Question: So I want to know, is there any simple code for making an Hour Glass pattern with odd or even input using Java or Python? Because my code is not simple (I'm using Python).
Here's the output example:

And then, here is my code:
'''
def evenGlassHour(target):
jsp=1
jtop=target
jbot=2
jbotspace=int(target/2)
eventarget=int(target/2)
temp=""
for i in range(eventarget):
for j in range(i):
temp+=" "
for jsp in range(jtop):
temp+="@"
jtop-=2
temp+="
"
for i in range(eventarget-1):
for j in range(jbotspace-2):
temp+=" "
for j in range(jbot+2):
temp+="@"
jbot+=2
jbotspace-=1
temp+="
"
print(temp)
def oddGlassHour(target):
jsp=1
jtop=target
jbot=1
jbotspace=int(target/2)
oddtarget=int(target/2)
temp=""
for i in range(oddtarget):
for j in range(i):
temp+=" "
for jsp in range(jtop):
temp+="@"
jtop-=2
temp+="
"
for i in range(oddtarget+1):
for j in range(jbotspace):
temp+=" "
for j in range(jbot):
temp+="@"
jbot+=2
jbotspace-=1
temp+="
"
print(temp)
target=int(input("Input : "))
if(target%2==0):
evenGlassHour(target)
else:
oddGlassHour(target)
'''
And this is the result from my code:
'''
Input : 6
@@@@@@
@@@@
@@
@@@@
@@@@@@
Input : 7
@@@@@@@
@@@@@
@@@
@
@@@
@@@@@
@@@@@@@
'''
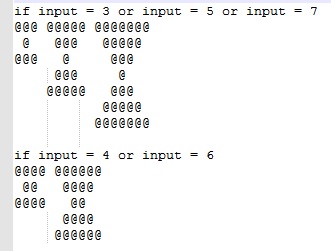
Answer: You can use string formatting with 'str.zfill' and recursion:
'''
def _glass(_input, _original, flag=True):
if _input in {1, 2}:
return ('00' if _input == 2 else '0').center(_original) if flag else ''
if flag:
return ('0'*(_input)).center(_original)+'
'+_glass(_input-2, _original, flag=flag)
return _glass(_input-2, _original, flag=flag)+'
'+('0'*(_input)).center(_original)
def print_glasses(_input):
print(_glass(_input, _input)+_glass(_input, _input, False))
'''
---
'''
for i in range(3, 8):
print_glasses(i)
print('-'*20)
'''
Output:
'''
000
0
000
--------------------
0000
00
0000
--------------------
00000
000
0
000
00000
--------------------
000000
0000
00
0000
000000
--------------------
<PHONE>
00000
000
0
000
00000
<PHONE>
--------------------
'''